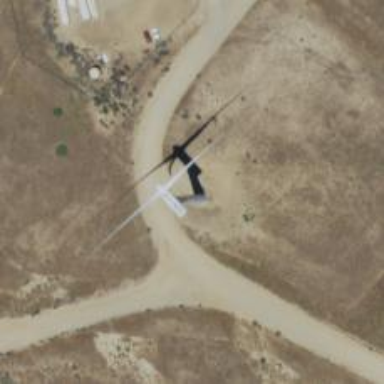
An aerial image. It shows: Wind generator powered by wind. The generator type is horizontal axis and it uses wind turbines.